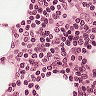
Metastatic tissue present: no